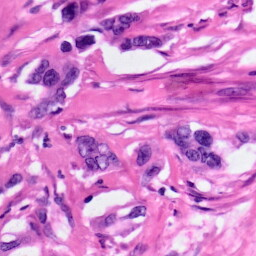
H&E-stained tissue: Pancreatic